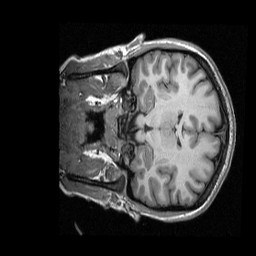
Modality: T1w
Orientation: coronal
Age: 22
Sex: female
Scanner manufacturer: siemens
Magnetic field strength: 3 T
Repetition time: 2.3 s
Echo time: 0.00298 s